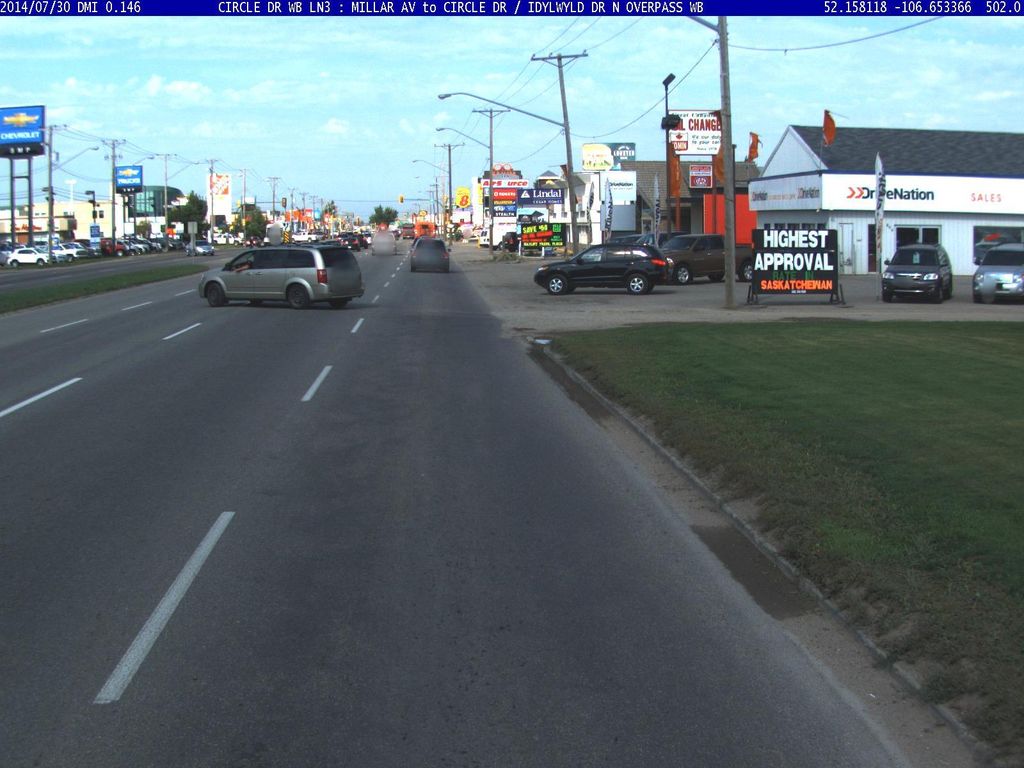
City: saskatoon